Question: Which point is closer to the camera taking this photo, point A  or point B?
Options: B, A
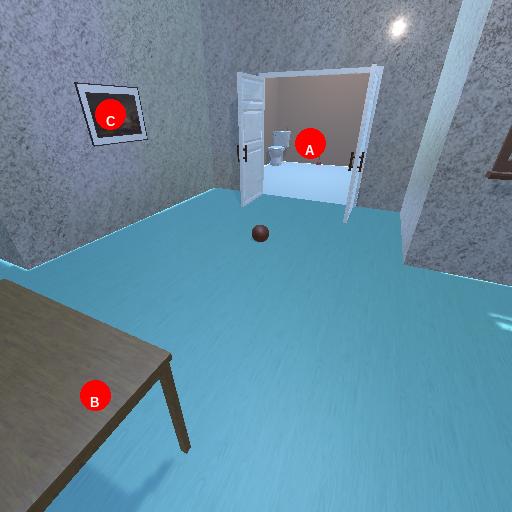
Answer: B